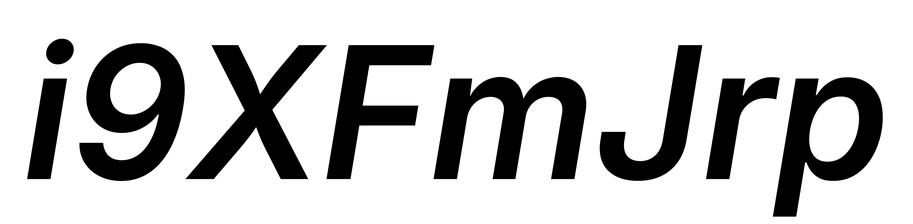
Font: Inter-Italic_SemiBold_Italic